Question: I have this part of a query
'''
SELECT * FROM conference WHERE active='1' AND conference_feature_id IN (8,9)
'''
Now this query, loads the rows that are either set to 8 9.
Is there a way how can use the IN function (with the commas if possible) to load the rows that have 8 9 only.
So the rows which don't have them both would not show
I could do a simple WHERE statement, but I am in desperate need to use the IN function if possible
RESULTS EXPLAINED HERE
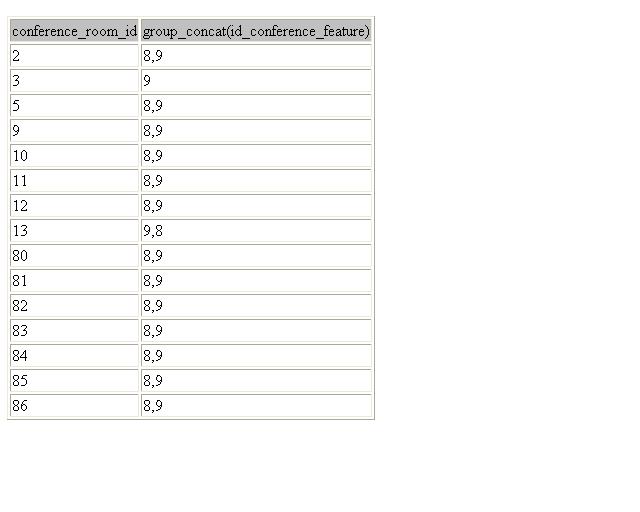
Answer: try
'''
select * from conference where active='1' and 9 in conference_feature and 8 in conf
'''